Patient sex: M
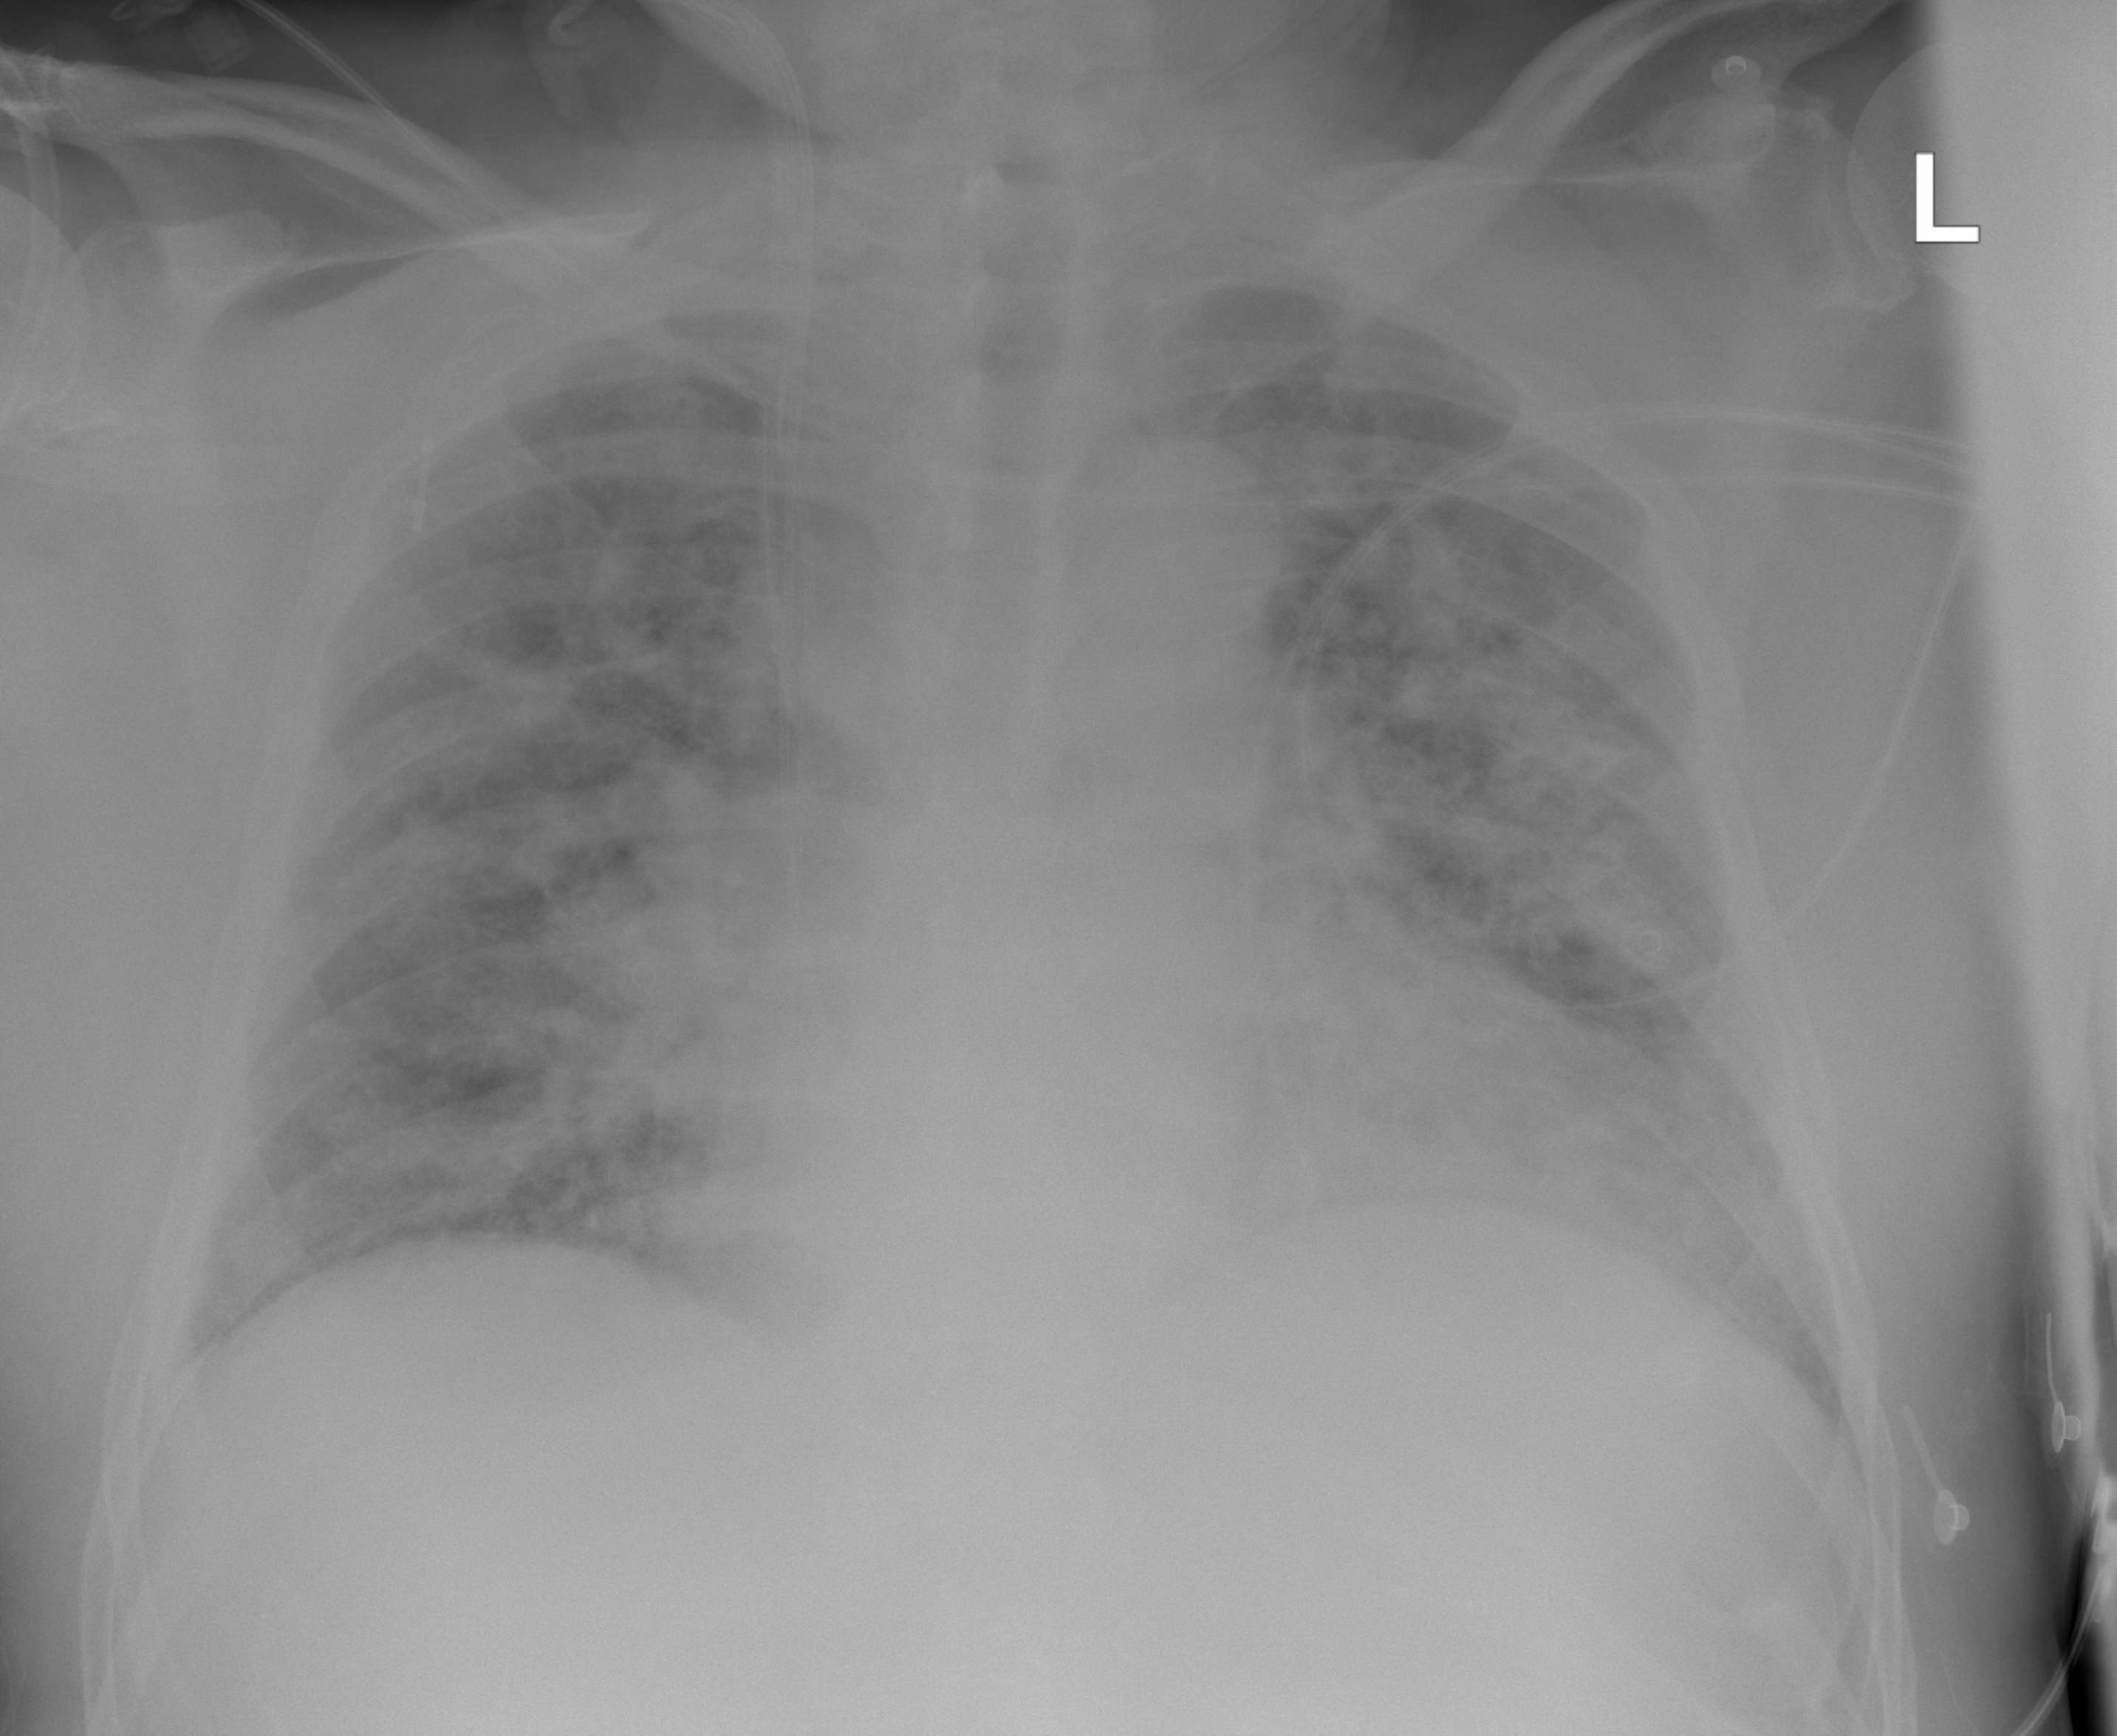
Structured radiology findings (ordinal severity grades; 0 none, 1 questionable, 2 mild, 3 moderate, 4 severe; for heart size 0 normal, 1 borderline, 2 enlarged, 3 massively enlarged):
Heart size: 2
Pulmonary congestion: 2
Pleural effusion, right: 0
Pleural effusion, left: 0
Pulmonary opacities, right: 2
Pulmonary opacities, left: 2
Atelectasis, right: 2
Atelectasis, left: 2